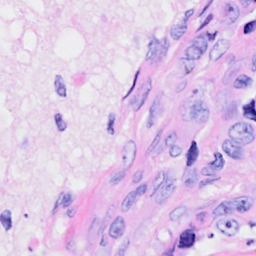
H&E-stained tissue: Breast